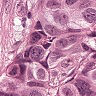
Metastatic tissue present: yes